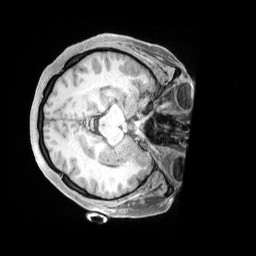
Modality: T1w
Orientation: axial
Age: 37
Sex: female
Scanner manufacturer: siemens
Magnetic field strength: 3 T
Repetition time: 2 s
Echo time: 0.00211 s